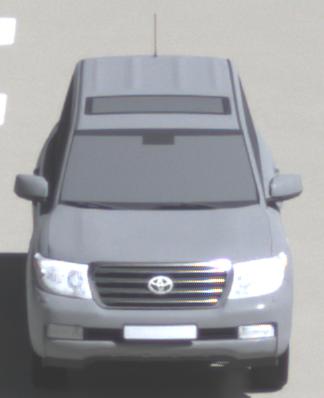
Make: Toyota
Model: Land Cruiser V8 4.7
Detailed model: Land Cruiser V8 (J20)
Model produced from: 2008/03
Model produced until: 2009/11
Doors: 5
Color: gray
Road condition: wet road
Daytime: midday
Contrast: high contrast